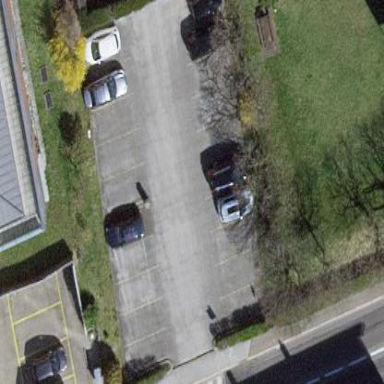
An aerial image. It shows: Parking area with concrete surface.